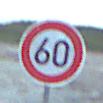
Verkehrszeichen: Geschwindigkeit60
Umgebung: Outdoor, Beach
Tageszeit: SunriseSunset
Wetter: PartlyCloudy
Licht: Natural
Jahreszeit: NotSpecified
Kontrast: LowContrast